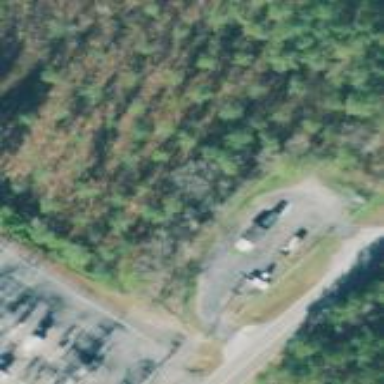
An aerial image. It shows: Waste transfer station.